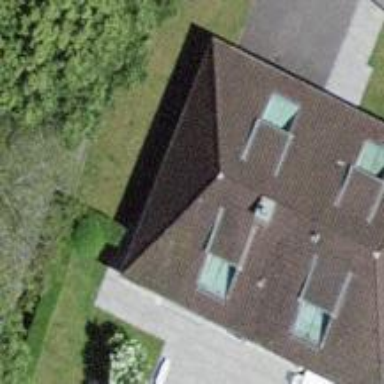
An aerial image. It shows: Hipped roof house.